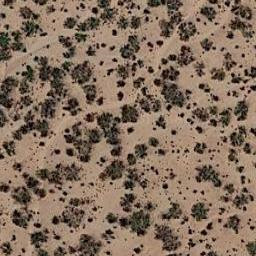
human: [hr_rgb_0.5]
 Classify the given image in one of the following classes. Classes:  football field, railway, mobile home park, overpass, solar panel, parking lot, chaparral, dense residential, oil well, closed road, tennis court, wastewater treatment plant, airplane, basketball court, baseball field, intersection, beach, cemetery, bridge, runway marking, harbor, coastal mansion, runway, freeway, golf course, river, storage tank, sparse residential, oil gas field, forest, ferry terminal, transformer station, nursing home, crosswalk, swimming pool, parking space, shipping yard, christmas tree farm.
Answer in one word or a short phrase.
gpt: chaparral